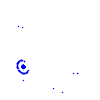
Particle: pion